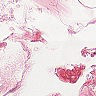
Metastatic tissue present: no